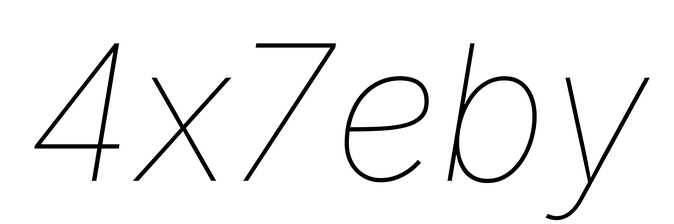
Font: Inter-Italic_Thin_Italic